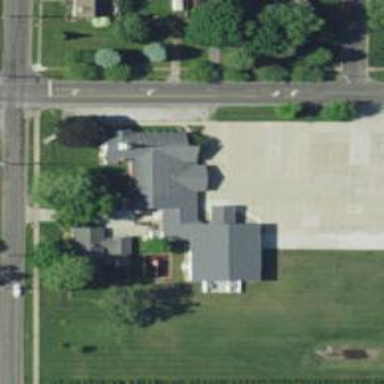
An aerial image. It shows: Beautiful church building.